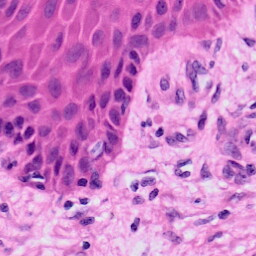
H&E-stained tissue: Skin